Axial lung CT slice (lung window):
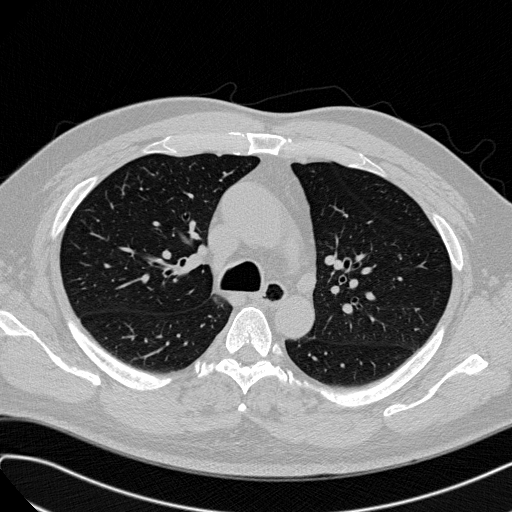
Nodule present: no